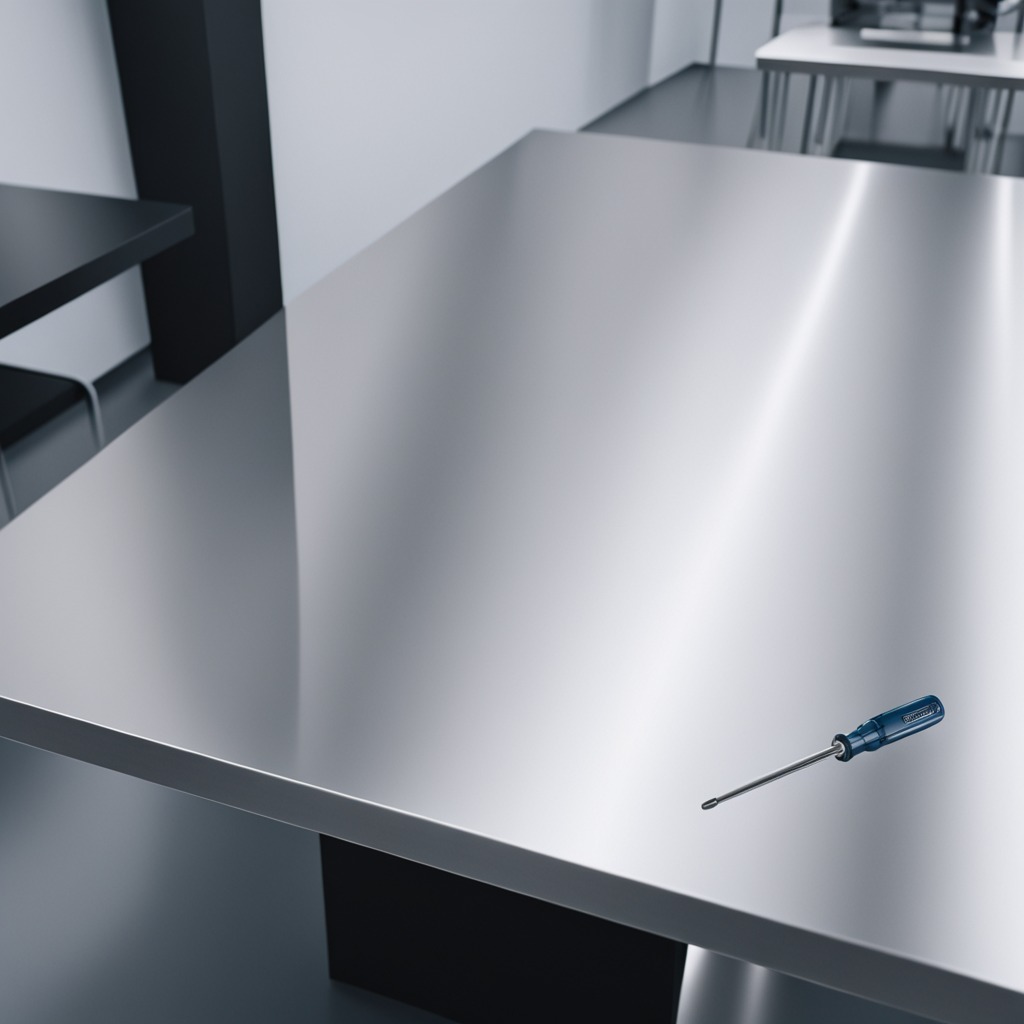
A screwdriver is lying on the stainless steel table in a high-end prototyping lab.